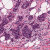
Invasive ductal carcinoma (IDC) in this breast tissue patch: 0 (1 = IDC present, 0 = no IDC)